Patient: sex M, age 65
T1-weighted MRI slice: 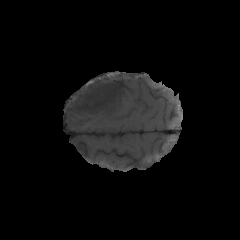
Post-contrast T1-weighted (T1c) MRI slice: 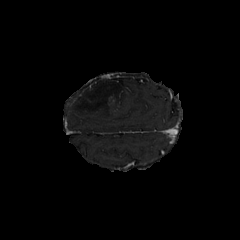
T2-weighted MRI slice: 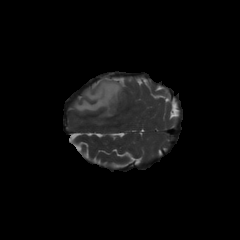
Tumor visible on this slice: yes
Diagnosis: Glioblastoma, IDH-wildtype
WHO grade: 4